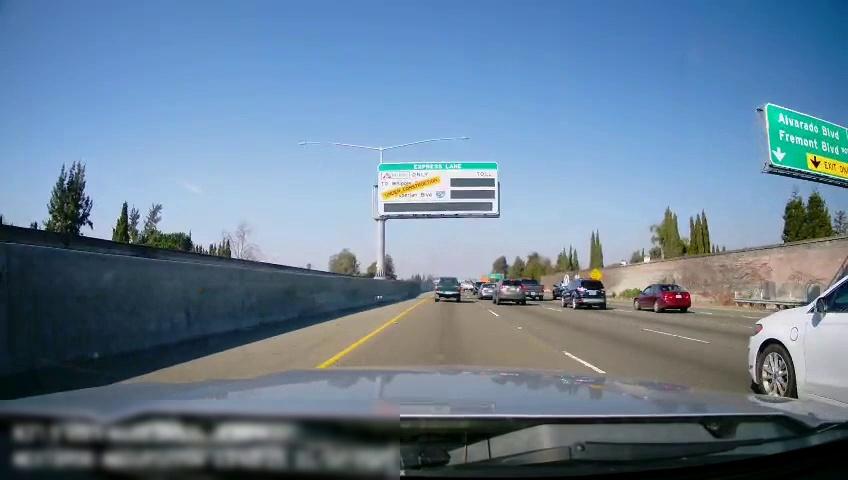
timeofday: Day
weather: Sunny
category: Drivable Space
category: Vehicles | Truck
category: Vehicles | Car
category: Vehicles | Truck
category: Vehicles | Truck
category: Vehicles | SUV
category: Vehicles | Car
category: Vehicles | SUV
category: Vehicles | Car
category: Vehicles | SUV
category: Lanes | Alternate Lane
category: Lanes | Alternate Lane
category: Lanes | Alternate Lane
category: Lanes | Alternate Lane
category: Lanes | Current Lane
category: Lanes | Current Lane
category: Traffic | Signs
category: Traffic | Signs
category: Traffic | Signs
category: Traffic | Signs